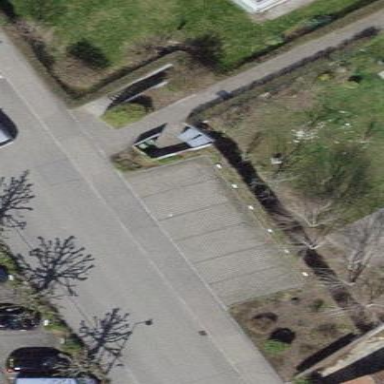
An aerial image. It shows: Street side parking area.